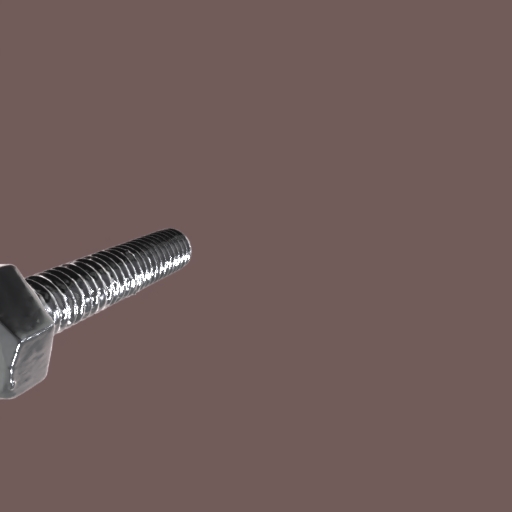
Label: bolt